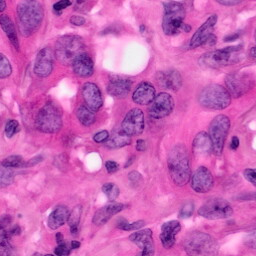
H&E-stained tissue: Pancreatic